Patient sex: M
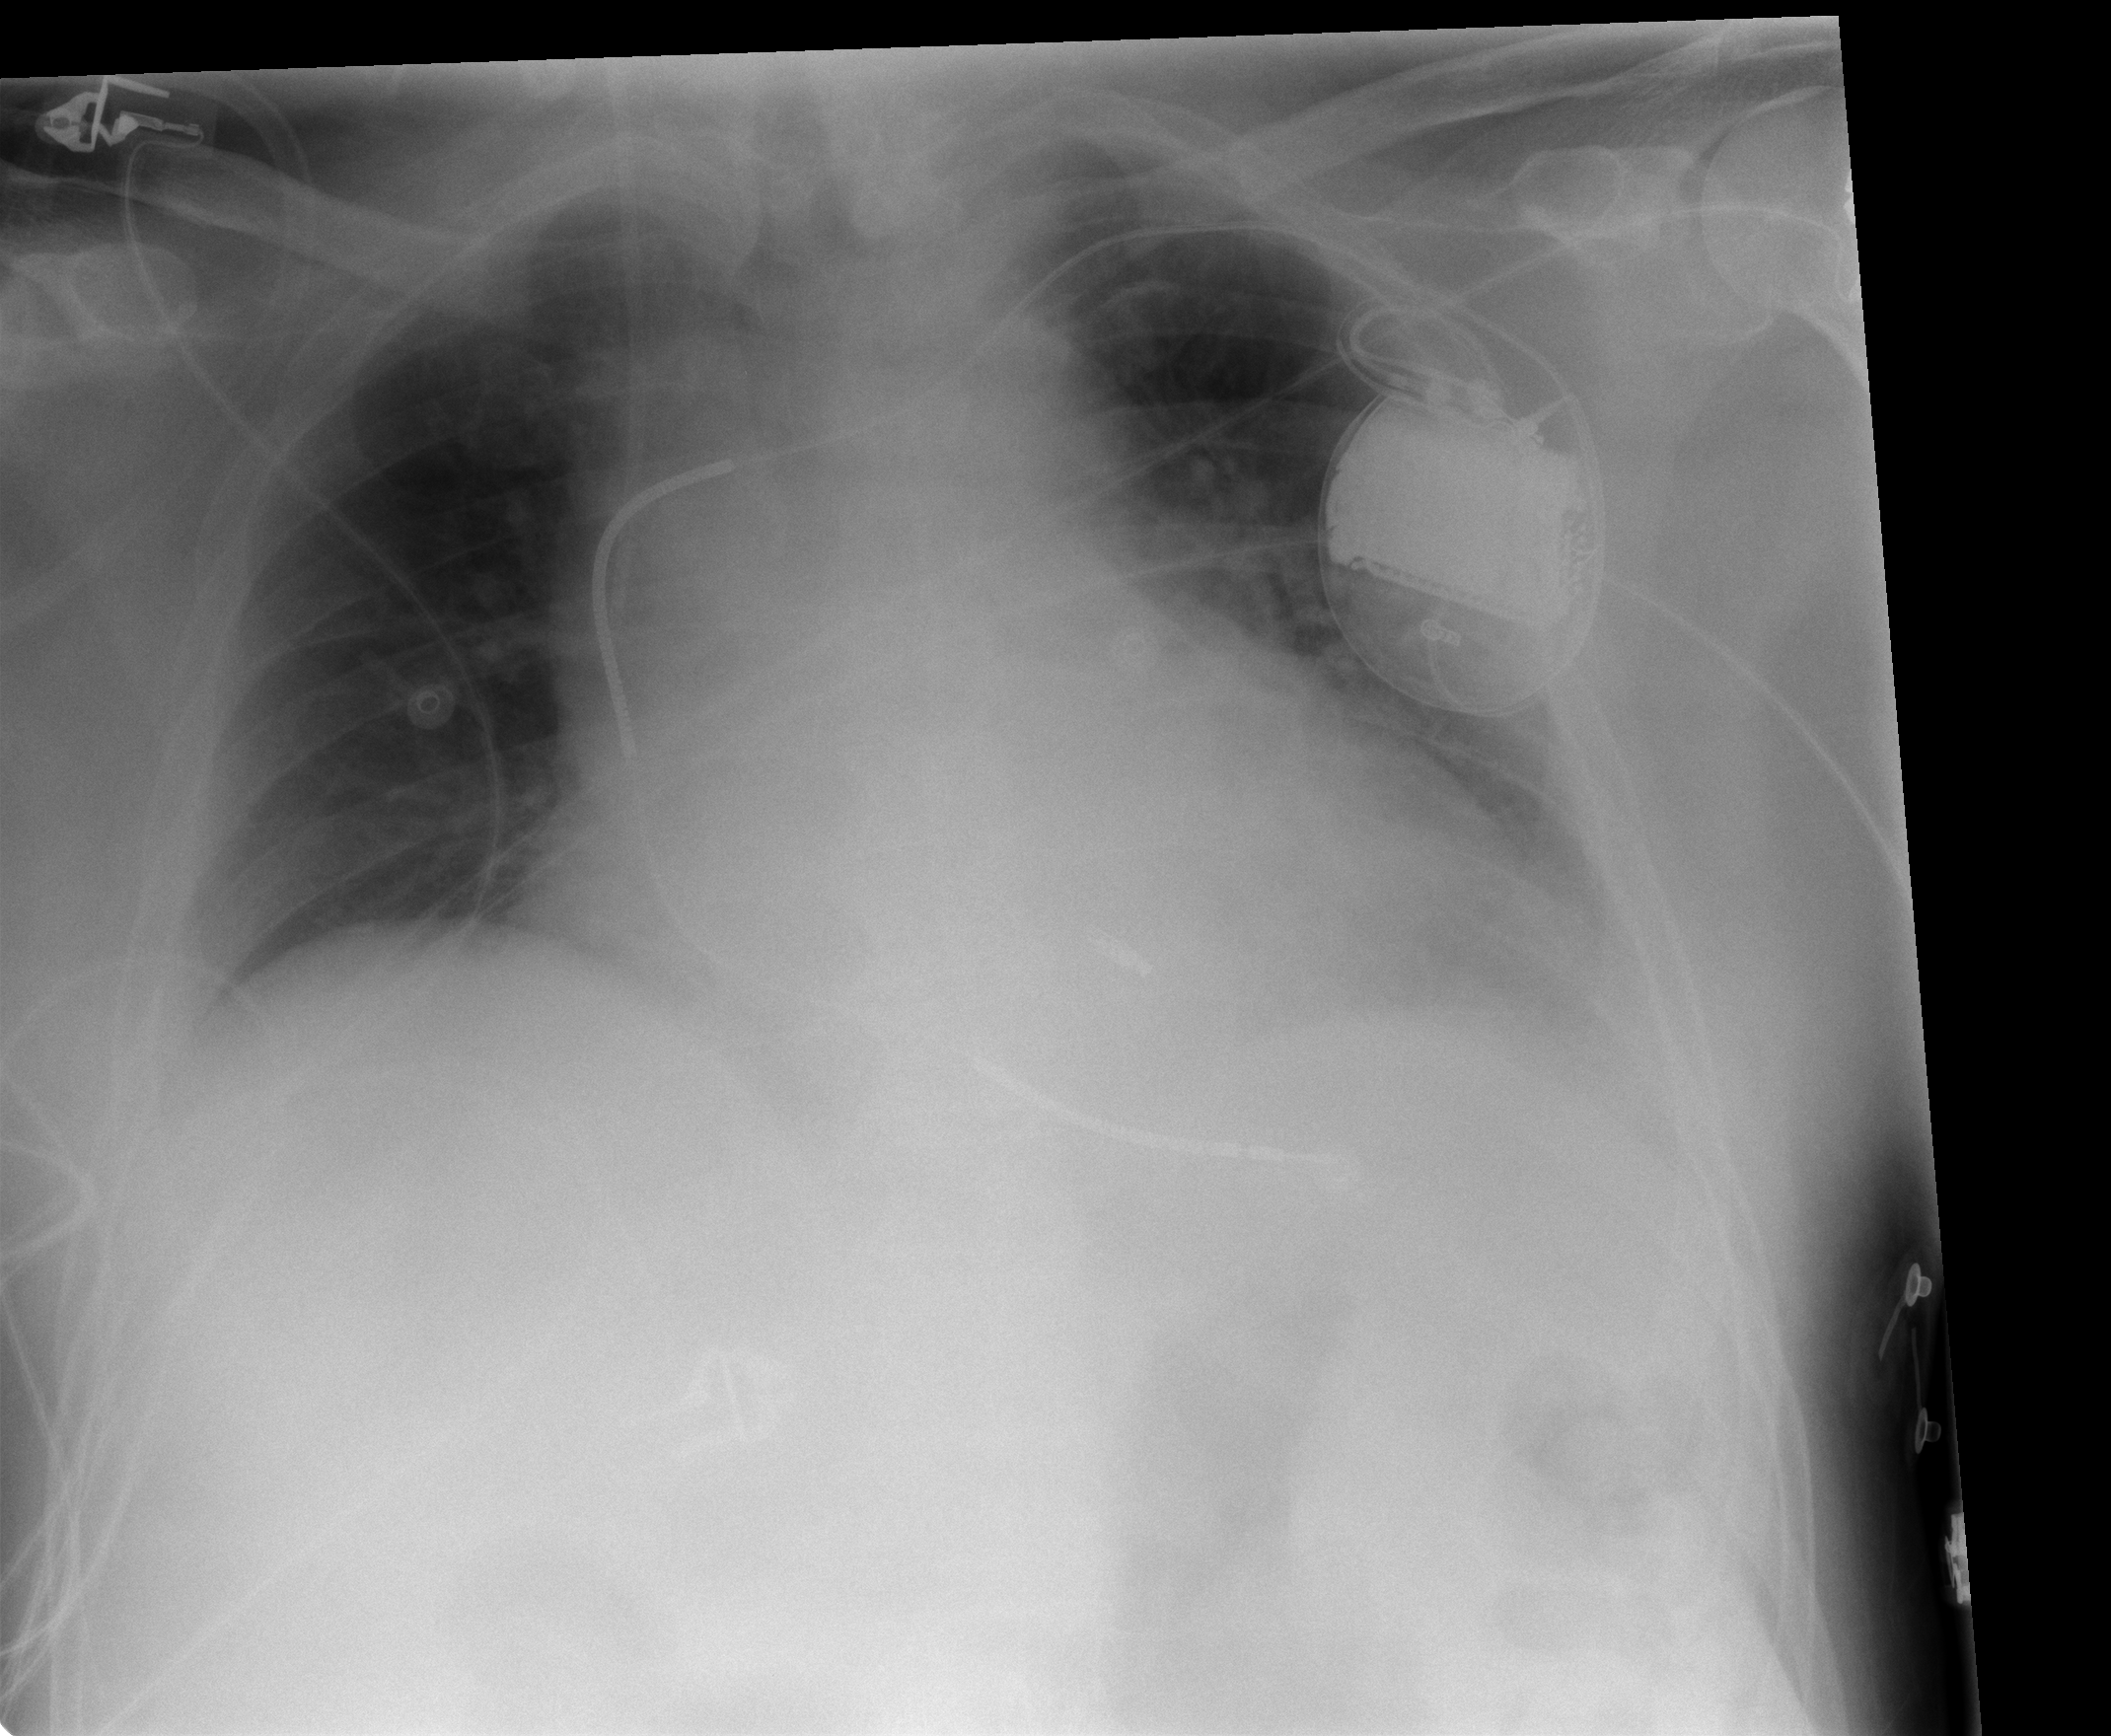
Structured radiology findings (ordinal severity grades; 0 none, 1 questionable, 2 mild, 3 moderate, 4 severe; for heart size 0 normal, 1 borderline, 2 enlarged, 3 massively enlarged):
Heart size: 2
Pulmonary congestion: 0
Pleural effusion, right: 0
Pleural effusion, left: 2
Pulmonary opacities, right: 0
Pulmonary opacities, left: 0
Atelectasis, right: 0
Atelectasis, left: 0